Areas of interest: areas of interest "Sport and cultural"
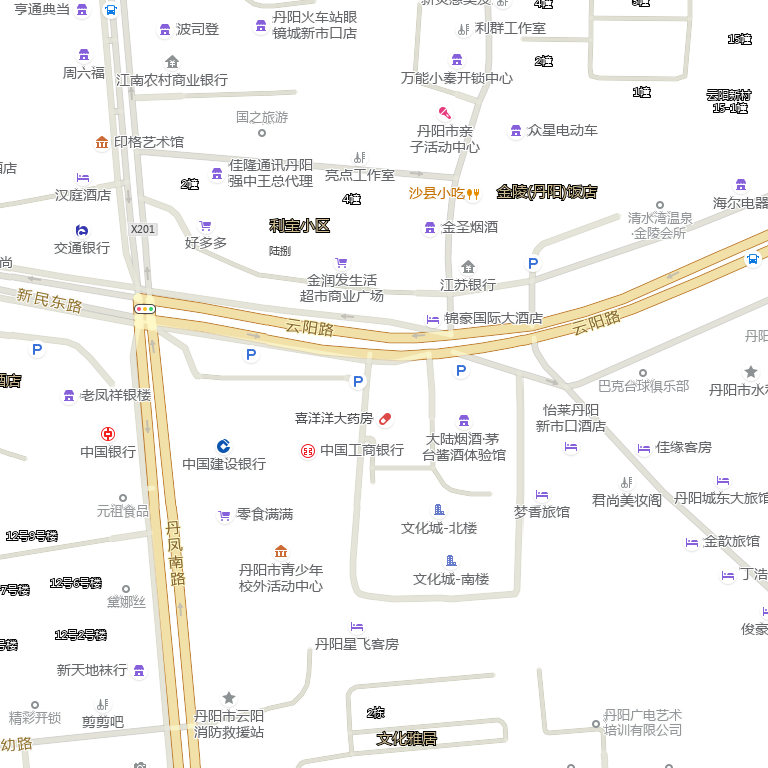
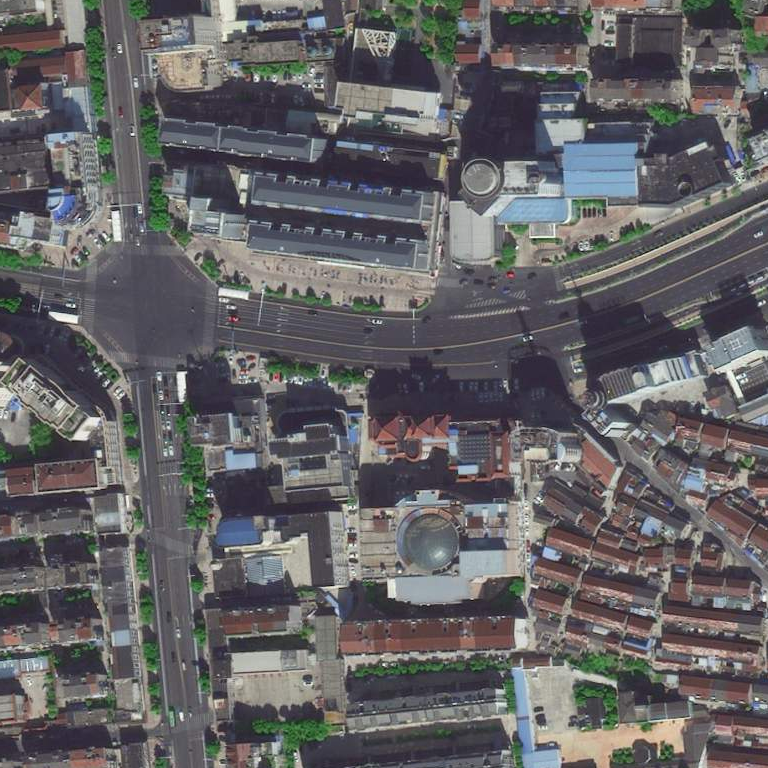